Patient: sex F, age 46
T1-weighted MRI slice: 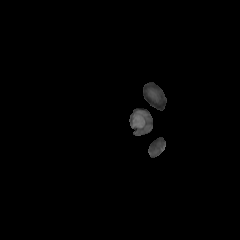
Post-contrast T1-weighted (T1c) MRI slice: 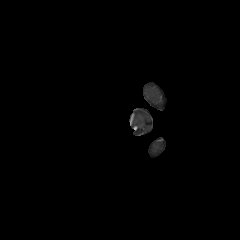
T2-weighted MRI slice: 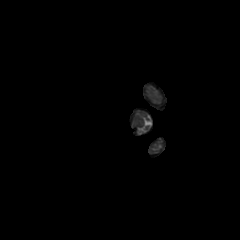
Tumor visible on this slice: no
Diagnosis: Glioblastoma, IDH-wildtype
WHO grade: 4